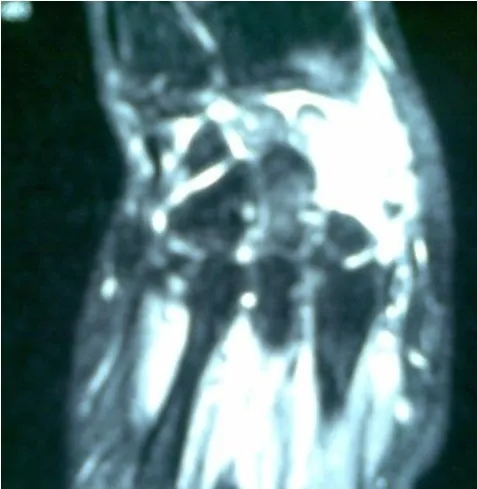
Focal lesion in the carpal scaphoid in a Moroccan patient with an osteoblastoma of scaphoid of the carpus. Surrounding the lesion is a low-signal-intensity edema rose by gadolinium, discreetly heterogeneous.
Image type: radiology (mri)